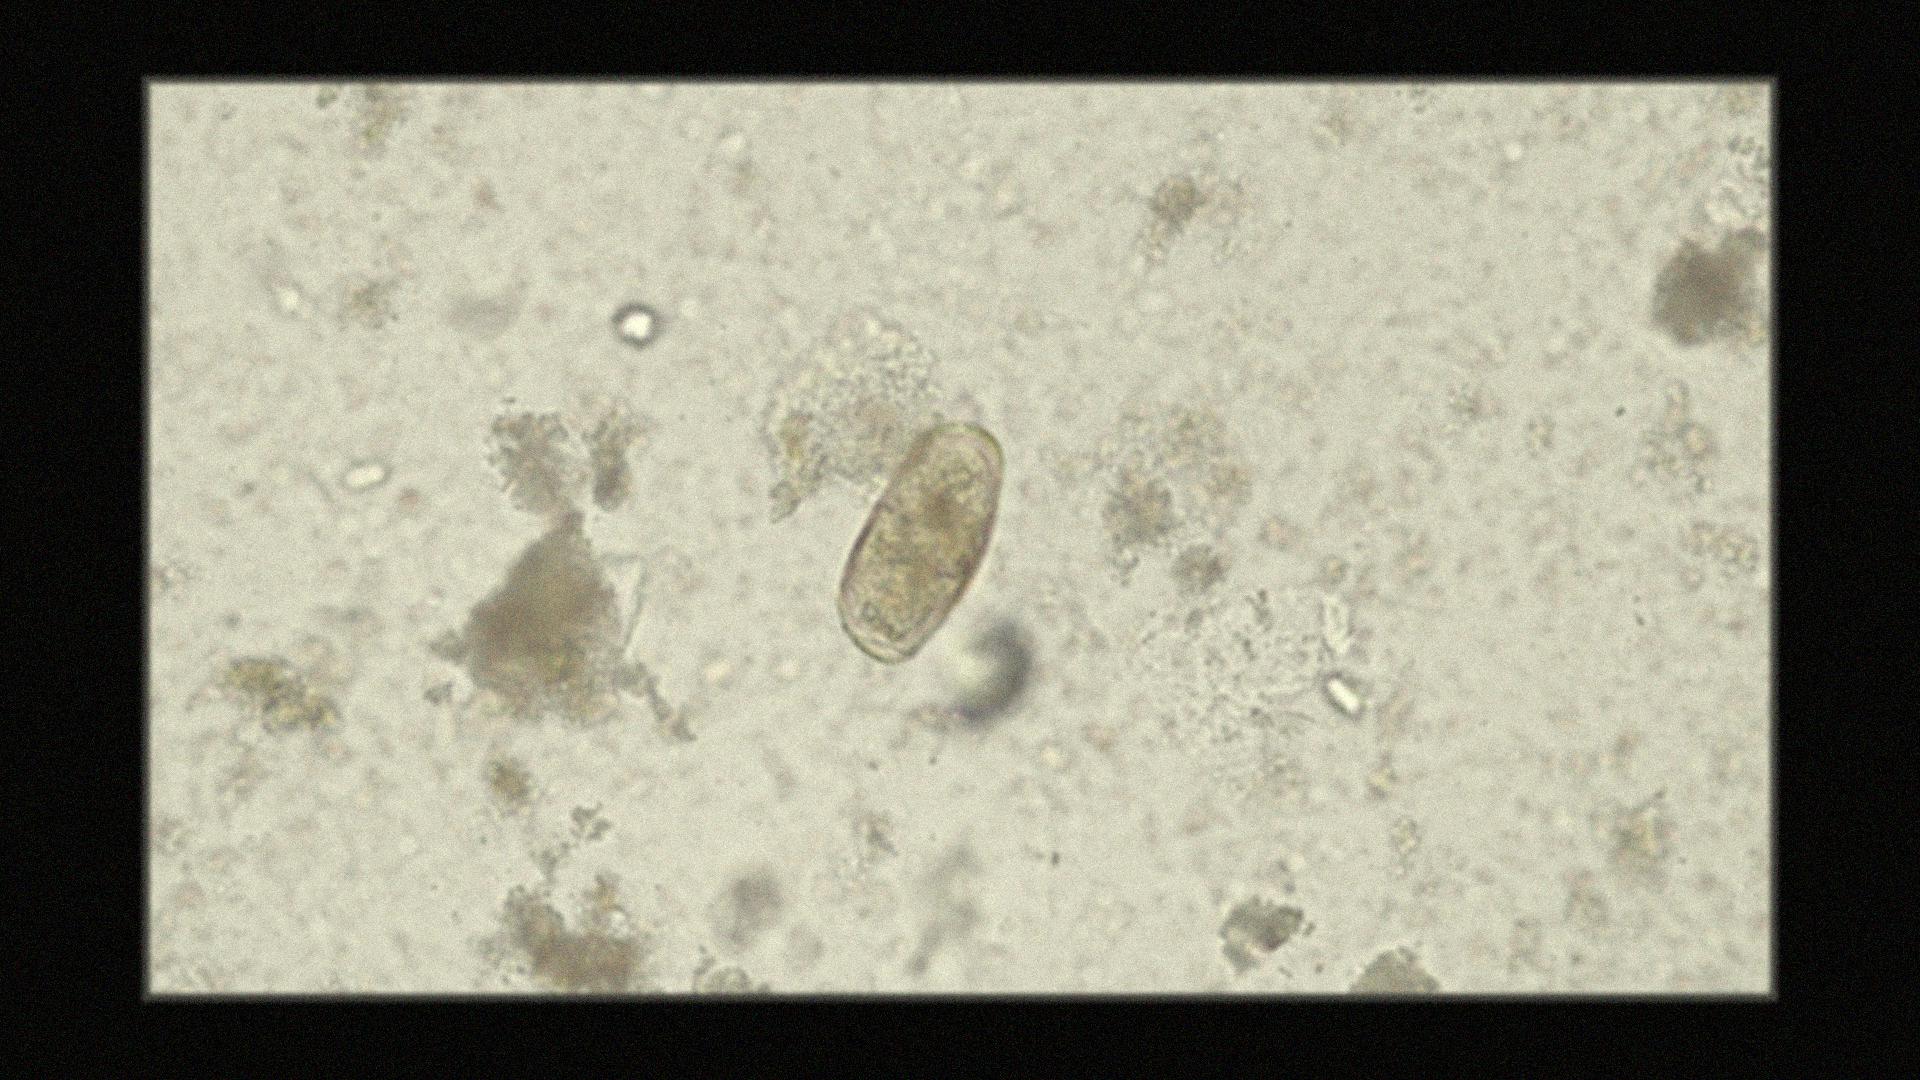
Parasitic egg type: Paragonimus spp